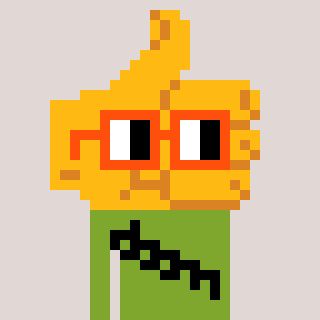
a pixel art character with square orange glasses, a thumbsup-shaped head and a slimegreen-colored body on a warm background